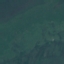
Land use / land cover class: Pasture